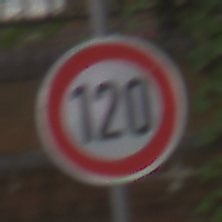
Verkehrszeichen: Geschwindigkeit120
Umgebung: Outdoor, Urban
Tageszeit: MorningAfternoon
Wetter: Overcast
Licht: Natural
Jahreszeit: NotSpecified
Kontrast: LowContrast